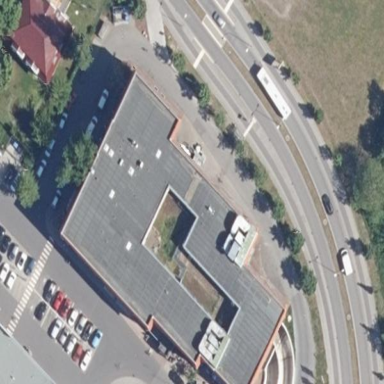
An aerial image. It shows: Part of the building is dedicated to retail space.